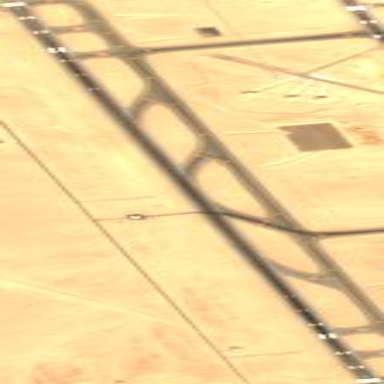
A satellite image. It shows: Runway at airport.